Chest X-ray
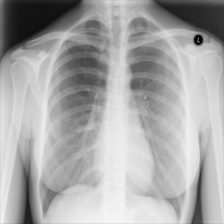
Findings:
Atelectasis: negative
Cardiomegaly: negative
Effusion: negative
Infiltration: negative
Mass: negative
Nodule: negative
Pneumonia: negative
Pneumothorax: negative
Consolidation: negative
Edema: negative
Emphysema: negative
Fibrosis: negative
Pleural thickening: negative
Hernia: negative